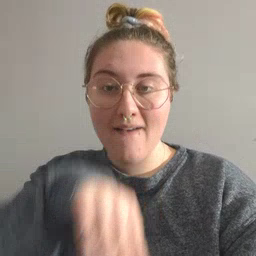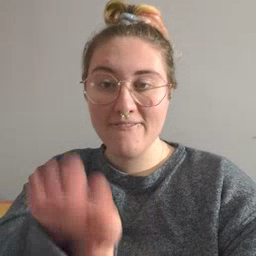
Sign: elephant